Interaction volume radius: 10 \u00c5
Interaction volume height: 45 \u00c5
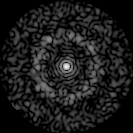
Disorder parameter: 0.8375